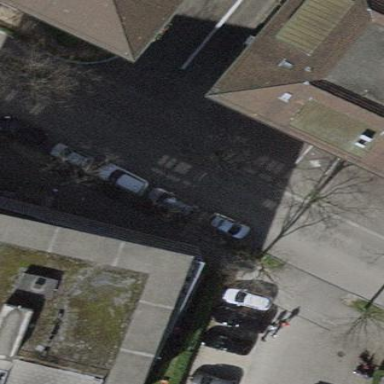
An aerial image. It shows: Parking lane for vehicles.